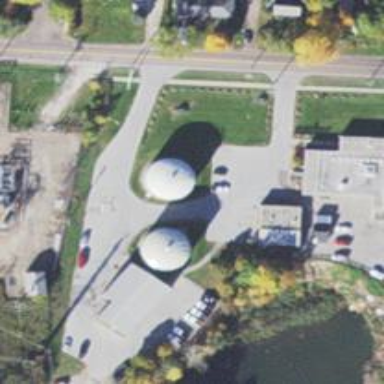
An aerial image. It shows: Storage tank with man-made structure.